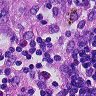
Metastatic tissue present: no